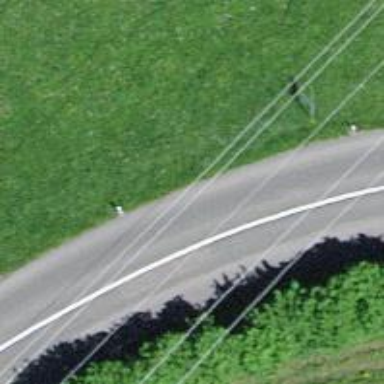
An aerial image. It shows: Primary road with asphalt surface.